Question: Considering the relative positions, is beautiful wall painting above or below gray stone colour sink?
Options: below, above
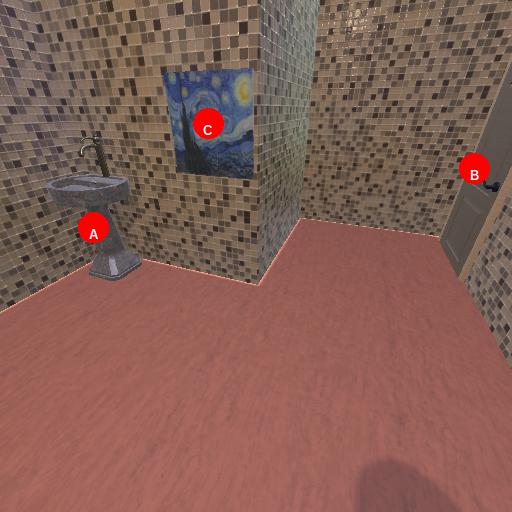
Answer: below